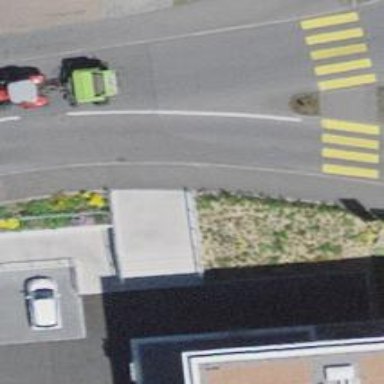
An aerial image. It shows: Road with steps.